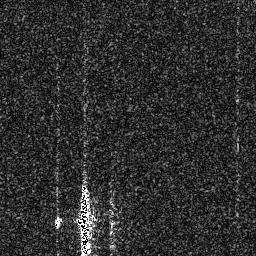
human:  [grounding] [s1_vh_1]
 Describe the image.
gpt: In the satellite image, there is  <ref>1 medium ship </ref> <box>[[28, 71, 37, 99, 0]]</box> located at bottom.